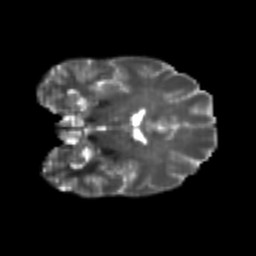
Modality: T2w
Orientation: coronal
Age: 24
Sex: male
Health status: healthy
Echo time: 0.074 s